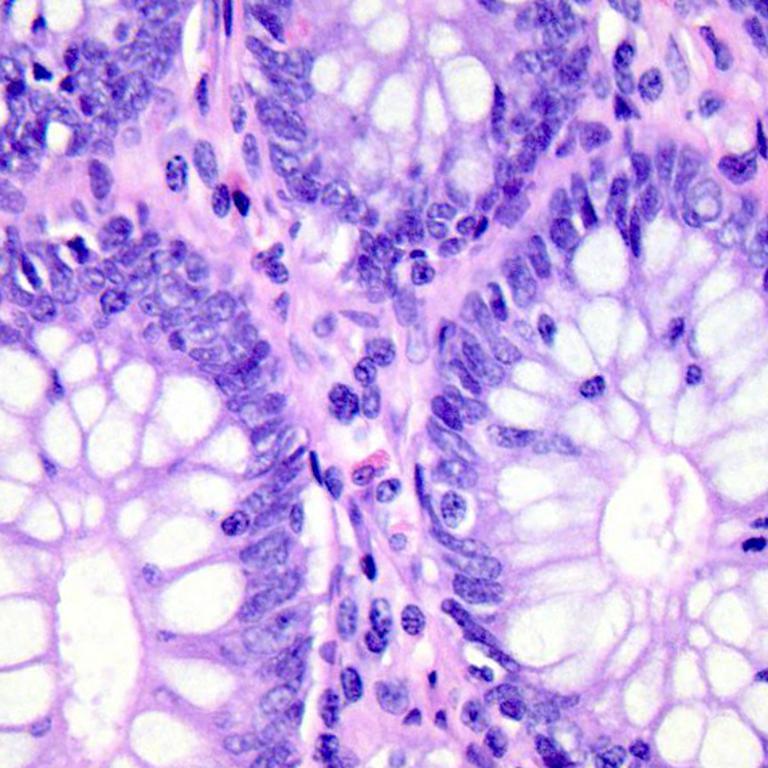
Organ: colon
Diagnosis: benign